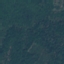
Label: Forest